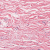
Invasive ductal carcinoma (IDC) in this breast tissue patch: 0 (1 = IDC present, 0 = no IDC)